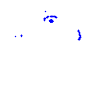
Particle: proton